Chest X-ray. View position: AP
Patient age: 31
Patient sex: M
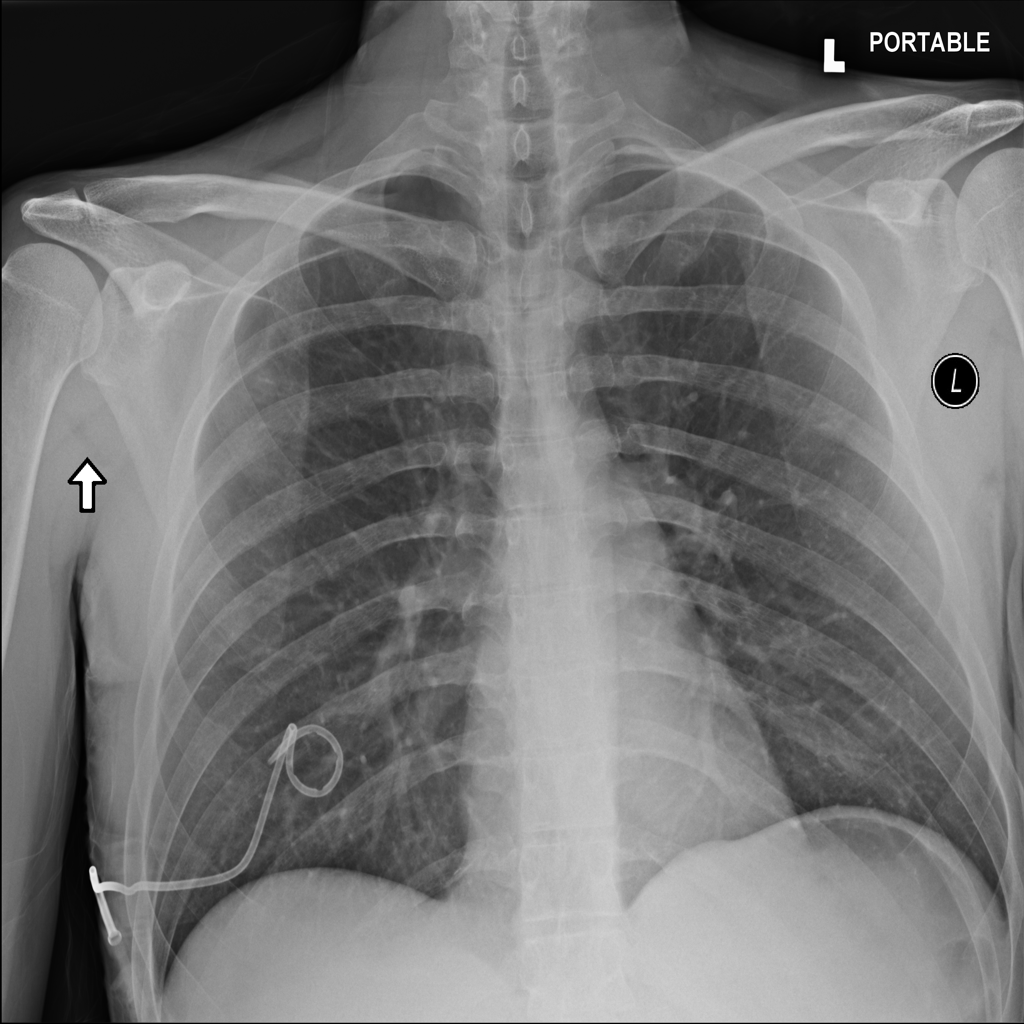
Finding: Pneumothorax